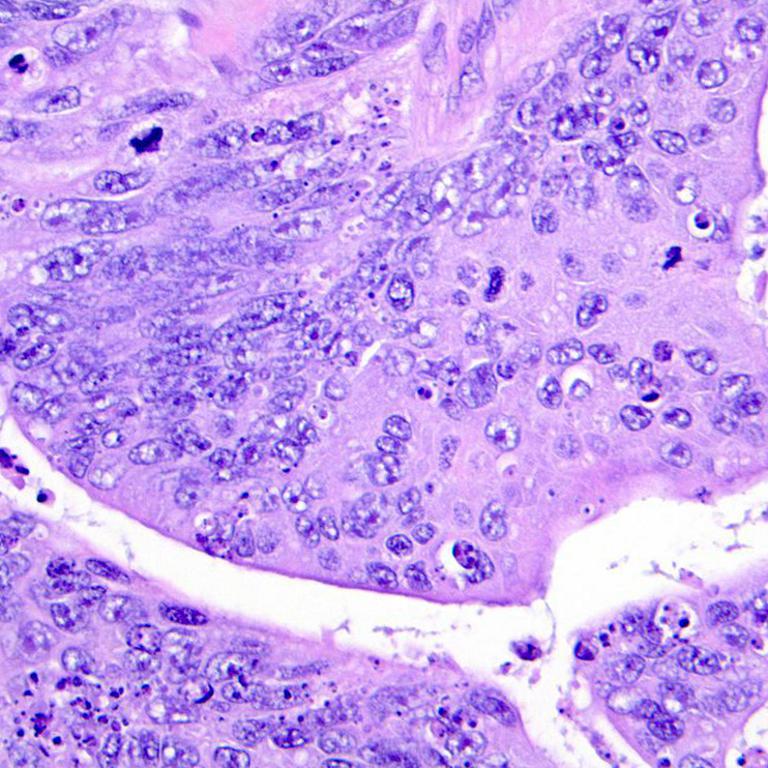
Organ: colon
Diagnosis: adenocarcinomas